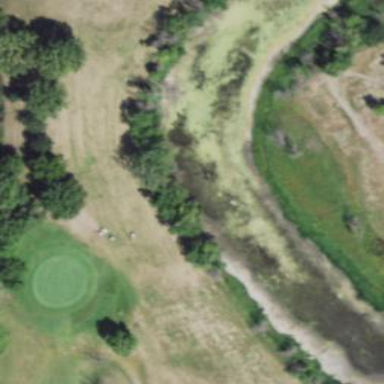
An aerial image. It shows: Golf fairway in the image.